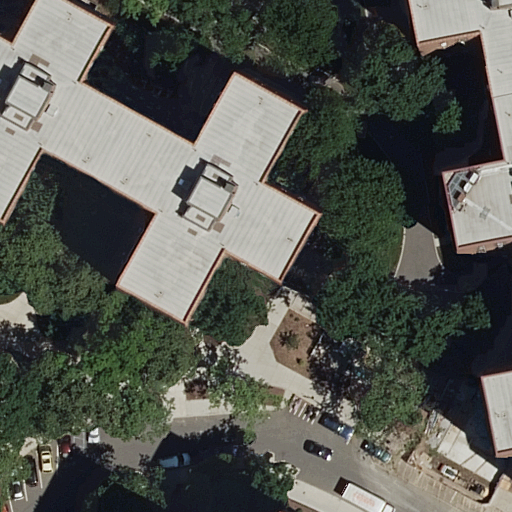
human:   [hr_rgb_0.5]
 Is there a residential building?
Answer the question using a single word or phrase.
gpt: yes

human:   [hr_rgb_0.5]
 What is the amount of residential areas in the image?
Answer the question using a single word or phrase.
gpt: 1

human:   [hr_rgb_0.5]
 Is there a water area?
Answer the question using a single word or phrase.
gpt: no

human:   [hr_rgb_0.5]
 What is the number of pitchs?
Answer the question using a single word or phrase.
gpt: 1

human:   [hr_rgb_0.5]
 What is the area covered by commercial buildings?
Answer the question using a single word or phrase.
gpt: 0m2

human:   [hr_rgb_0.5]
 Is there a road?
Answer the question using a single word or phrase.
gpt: yes

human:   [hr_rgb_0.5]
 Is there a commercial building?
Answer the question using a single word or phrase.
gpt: no

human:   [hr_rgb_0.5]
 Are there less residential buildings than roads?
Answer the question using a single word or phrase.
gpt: yes

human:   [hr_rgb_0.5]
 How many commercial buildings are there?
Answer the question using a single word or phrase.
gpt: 0

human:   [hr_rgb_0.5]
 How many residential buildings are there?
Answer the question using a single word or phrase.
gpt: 3

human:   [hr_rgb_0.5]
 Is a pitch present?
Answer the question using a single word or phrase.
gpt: yes

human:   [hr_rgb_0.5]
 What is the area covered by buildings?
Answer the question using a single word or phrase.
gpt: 2821m2

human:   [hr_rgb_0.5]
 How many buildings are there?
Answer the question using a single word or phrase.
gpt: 3

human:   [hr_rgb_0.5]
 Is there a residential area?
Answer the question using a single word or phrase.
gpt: yes

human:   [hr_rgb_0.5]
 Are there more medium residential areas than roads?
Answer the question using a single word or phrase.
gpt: no

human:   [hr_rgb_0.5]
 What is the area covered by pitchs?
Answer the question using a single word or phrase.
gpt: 823m2

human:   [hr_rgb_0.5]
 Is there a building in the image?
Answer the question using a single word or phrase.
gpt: yes

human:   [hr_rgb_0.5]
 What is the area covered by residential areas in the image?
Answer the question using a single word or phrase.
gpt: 10614m2

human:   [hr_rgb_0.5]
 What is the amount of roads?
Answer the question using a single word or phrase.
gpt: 4

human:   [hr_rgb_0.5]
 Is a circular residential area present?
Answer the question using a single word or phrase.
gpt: no

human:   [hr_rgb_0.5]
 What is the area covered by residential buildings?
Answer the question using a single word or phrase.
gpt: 2821m2

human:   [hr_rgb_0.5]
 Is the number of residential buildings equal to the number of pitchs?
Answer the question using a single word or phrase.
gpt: no

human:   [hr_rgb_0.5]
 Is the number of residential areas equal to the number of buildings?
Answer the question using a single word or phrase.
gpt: no

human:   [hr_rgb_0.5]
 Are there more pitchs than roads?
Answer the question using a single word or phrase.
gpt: no

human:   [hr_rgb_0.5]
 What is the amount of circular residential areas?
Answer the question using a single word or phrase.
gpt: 0

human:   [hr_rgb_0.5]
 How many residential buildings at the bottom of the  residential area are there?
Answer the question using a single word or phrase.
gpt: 1

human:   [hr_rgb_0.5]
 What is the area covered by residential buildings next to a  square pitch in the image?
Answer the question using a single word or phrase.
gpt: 0m2

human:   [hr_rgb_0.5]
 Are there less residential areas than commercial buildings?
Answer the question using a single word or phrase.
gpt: no

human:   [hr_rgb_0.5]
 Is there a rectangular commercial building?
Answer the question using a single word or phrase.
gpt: no

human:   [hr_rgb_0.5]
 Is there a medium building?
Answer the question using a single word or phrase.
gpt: yes

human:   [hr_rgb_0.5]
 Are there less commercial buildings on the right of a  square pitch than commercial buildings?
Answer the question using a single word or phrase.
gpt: no

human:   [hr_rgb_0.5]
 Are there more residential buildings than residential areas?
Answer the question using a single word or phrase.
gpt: yes

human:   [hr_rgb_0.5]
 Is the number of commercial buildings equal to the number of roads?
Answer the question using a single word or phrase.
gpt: no

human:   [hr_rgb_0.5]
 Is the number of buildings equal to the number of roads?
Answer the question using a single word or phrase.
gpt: no

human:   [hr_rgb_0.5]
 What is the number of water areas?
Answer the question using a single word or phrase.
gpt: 0

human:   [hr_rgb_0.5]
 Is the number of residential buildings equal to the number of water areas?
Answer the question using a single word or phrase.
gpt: no

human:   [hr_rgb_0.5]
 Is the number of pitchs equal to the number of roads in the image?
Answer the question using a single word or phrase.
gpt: no

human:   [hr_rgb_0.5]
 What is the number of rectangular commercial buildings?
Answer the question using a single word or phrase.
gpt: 0

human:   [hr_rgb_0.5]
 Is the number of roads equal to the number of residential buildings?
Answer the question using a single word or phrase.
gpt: no

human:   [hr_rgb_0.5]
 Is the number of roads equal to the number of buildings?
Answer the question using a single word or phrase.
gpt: no

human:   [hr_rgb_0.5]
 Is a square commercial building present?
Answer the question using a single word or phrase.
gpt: no

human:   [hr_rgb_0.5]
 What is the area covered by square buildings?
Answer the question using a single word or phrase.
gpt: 0m2

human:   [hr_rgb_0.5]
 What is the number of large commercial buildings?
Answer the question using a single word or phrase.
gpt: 0

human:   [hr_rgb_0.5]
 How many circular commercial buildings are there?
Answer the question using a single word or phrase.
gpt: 0

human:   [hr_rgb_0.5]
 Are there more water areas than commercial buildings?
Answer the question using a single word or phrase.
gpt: no

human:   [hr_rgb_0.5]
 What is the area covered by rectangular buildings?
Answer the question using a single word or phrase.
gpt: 347m2

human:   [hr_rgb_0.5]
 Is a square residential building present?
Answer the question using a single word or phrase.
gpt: no

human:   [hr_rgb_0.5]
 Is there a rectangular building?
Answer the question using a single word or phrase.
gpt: yes

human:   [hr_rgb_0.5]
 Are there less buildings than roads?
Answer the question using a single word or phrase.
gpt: yes

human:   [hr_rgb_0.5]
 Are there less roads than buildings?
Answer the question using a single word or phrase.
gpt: no

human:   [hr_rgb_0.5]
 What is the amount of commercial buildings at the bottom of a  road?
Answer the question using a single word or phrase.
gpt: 0

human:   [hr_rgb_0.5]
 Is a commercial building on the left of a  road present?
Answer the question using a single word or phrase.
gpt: no

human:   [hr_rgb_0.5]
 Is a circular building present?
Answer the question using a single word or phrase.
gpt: no

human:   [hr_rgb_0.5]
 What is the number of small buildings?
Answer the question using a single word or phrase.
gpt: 0

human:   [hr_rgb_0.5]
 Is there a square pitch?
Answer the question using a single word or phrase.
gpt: no

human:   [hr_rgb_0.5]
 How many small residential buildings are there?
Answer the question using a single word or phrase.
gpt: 0

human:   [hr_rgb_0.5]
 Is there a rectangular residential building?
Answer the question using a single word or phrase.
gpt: yes

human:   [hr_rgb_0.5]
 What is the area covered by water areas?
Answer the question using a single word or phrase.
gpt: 0m2

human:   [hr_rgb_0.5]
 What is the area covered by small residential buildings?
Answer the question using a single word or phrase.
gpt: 0m2

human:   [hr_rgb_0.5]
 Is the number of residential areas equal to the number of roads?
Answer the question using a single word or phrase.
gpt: no

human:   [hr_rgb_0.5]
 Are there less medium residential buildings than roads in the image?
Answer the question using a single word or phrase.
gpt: yes

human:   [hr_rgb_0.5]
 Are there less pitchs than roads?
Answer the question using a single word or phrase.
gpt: yes

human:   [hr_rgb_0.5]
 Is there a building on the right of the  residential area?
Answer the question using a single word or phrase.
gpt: yes

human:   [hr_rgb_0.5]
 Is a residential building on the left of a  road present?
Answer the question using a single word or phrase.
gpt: yes